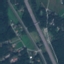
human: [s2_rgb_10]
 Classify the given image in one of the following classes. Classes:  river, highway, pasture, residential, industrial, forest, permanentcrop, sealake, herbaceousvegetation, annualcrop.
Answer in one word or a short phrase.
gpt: Highway